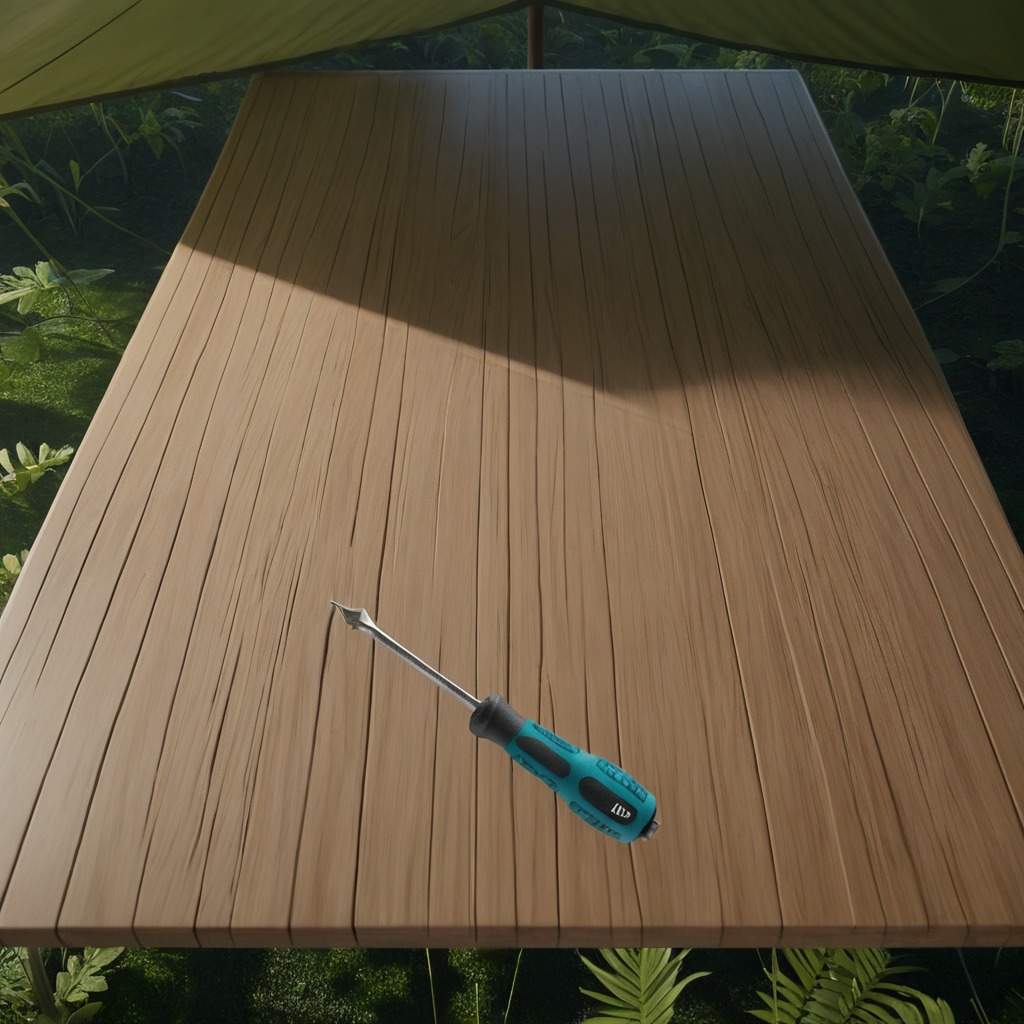
A screwdriver is lying on the wooden table inside a jungle field workshop tent.